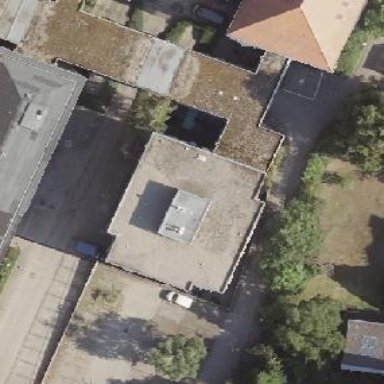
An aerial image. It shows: Part of building.